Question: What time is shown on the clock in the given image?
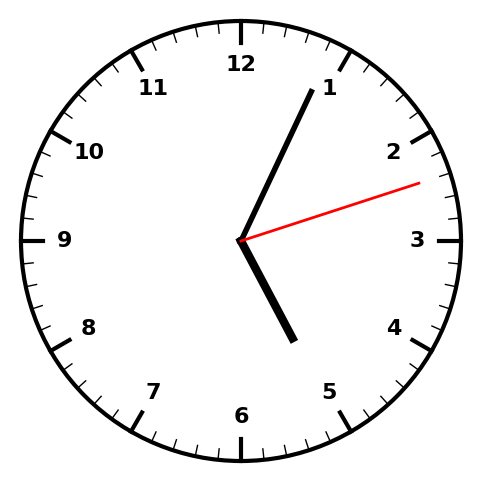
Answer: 05:04:12